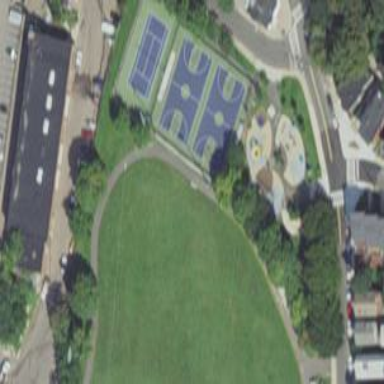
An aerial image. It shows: Tartan basketball court located on pitch designated for leisure land.